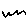
Label: zigzag